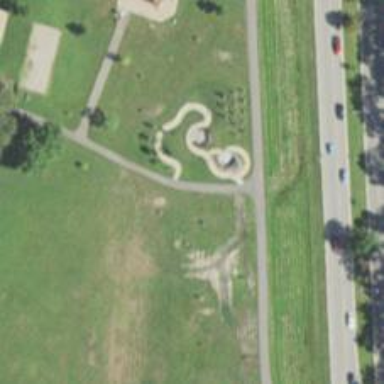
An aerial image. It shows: Historic memorial.